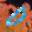
Label: 0